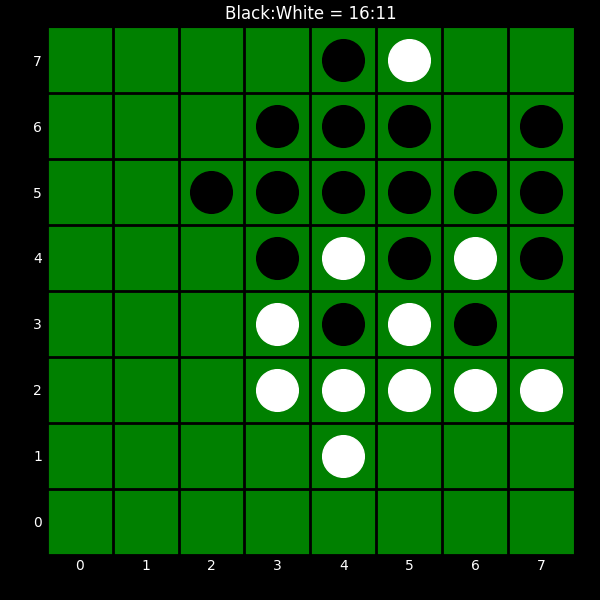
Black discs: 16
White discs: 11